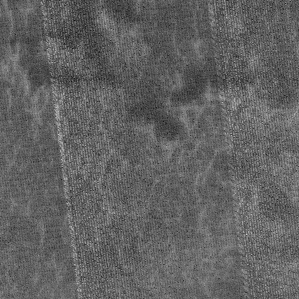
Label: frost